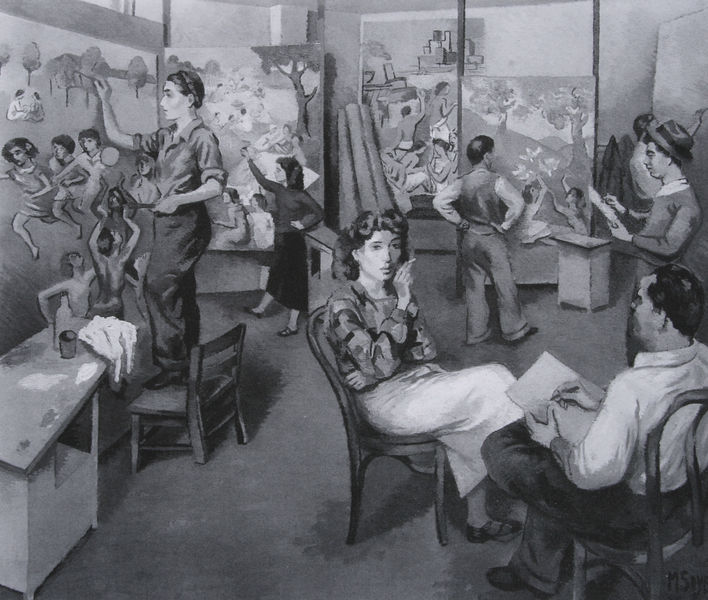
Titel: Women on WPA
Künstler: Moses Soyer
Standort: Washington, D.C.
Institution: National Museum of American Art
Schlagwörter: cafe, hut, stuhl, stühle, tisch, gespräch, malerei, rock, bluse, arbeit, bilder, modell, schule, rauchen, atelier, maler, künstler, leinwand, malen, zeichnen, akademie, studenten, akademieleben, raucherin, soyer